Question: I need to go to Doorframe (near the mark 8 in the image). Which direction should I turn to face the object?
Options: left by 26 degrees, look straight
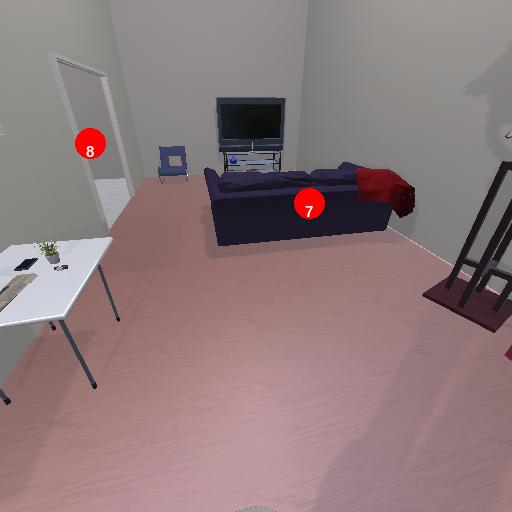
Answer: left by 26 degrees